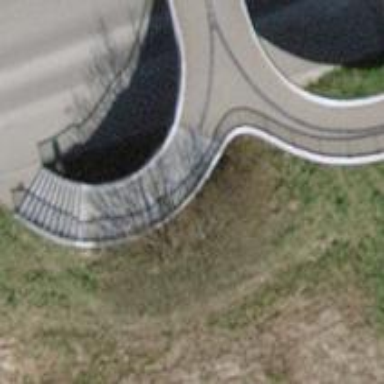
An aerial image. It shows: Bridge with steps and paving stones surface.